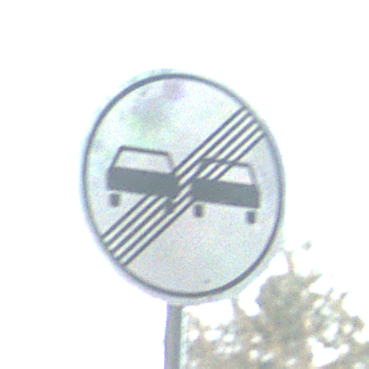
Verkehrszeichen: EndeUeberholverbot
Umgebung: Outdoor, Suburban
Tageszeit: MorningAfternoon
Wetter: Clear
Licht: Natural
Jahreszeit: NotSpecified
Kontrast: HighContrast